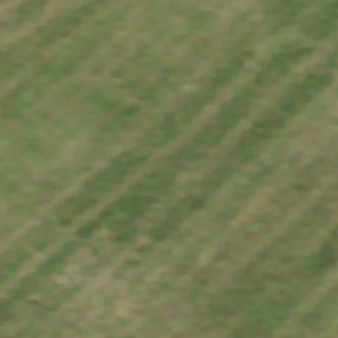
Label: other